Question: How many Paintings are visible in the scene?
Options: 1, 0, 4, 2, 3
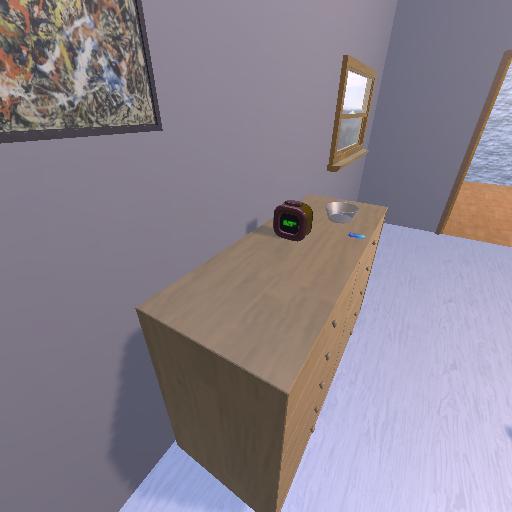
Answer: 1